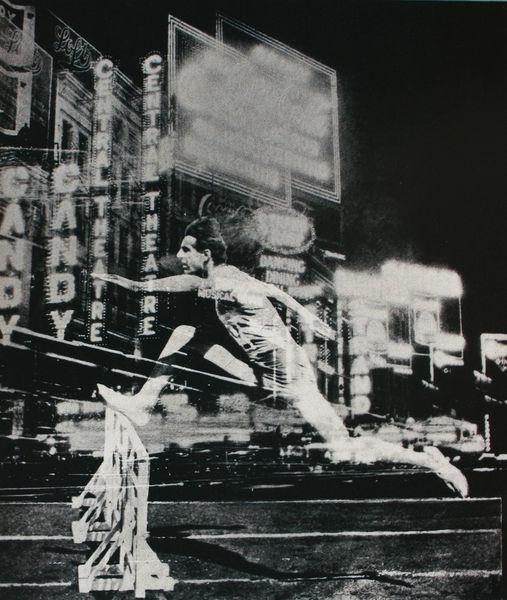
Titel: Läufer in der Stadt
Künstler: El Lissitzky
Standort: New York
Institution: Courtesy of Houk Friedman
Schlagwörter: hand, mann, weiß, stadt, bewegung, grau, licht, lichter, nacht, schwarz, strasse, architektur, gesicht, theater, sprung, schrift, laufen, linien, amerika, werbung, sport, läufer, foto, fotografie, schwarz-weiß, schilder, buchstabe, dynamik, rennen, reklame, dynamisch, bahn, verkehr, olympia, fotographie, athlet, sportler, autos, geäude, rennbahn, neon, hürde, montage, trikot, fotomontage, statt, leuchtreklame, neonlicht, springer, aschenbahn, hürdenlauf, candy, neonlichter, hürdenspringer, hürdenläufer, lichtreklame